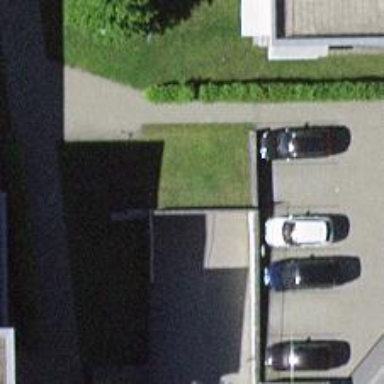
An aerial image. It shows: Parking entrance.